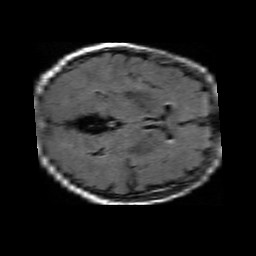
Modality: FLAIR
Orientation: axial
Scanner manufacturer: philips
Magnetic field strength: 1.5 T
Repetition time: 6 s
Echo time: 0.12 s